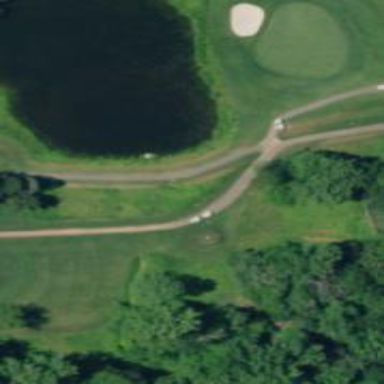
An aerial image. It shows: Path used for both walking and golf.